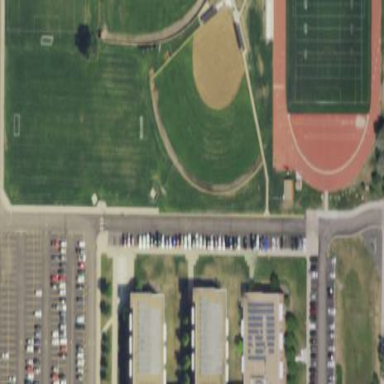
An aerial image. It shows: Baseball pitch for leisure and sports activities.